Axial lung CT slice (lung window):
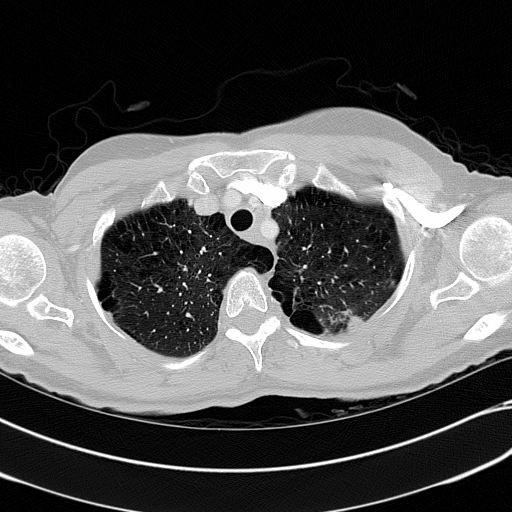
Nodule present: no